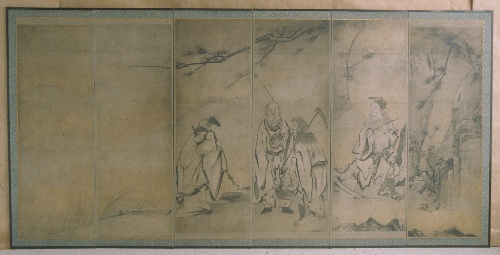
Title: 群仙図屏風|Immortals
Artist: Hasegawa Sakon 長谷川左近
Artist bio: Japanese, born 1593
Date: ca. 1620s–30s
Object type: Screen
Classification: Paintings
Medium: Six-panel folding screen; ink and gold on paper
Culture: Japan
Period: early Edo period (1615–1868)
Dimensions: 58 1/4 in. × 10 ft. 1 3/4 in. (147.9 × 309.2 cm)
Department: Asian Art
Credit line: Fletcher Fund, 1933
Accession year: 1933
Repository: Metropolitan Museum of Art, New York, NY
Tags: Men|Trees